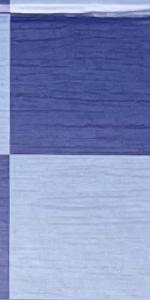
Label: Empty